The image is the raw acceleration waveform (amplitude versus time) of a rotating-machine vibration signal. What is the most likely rotor condition (normal, misalignment, unbalance, looseness)?
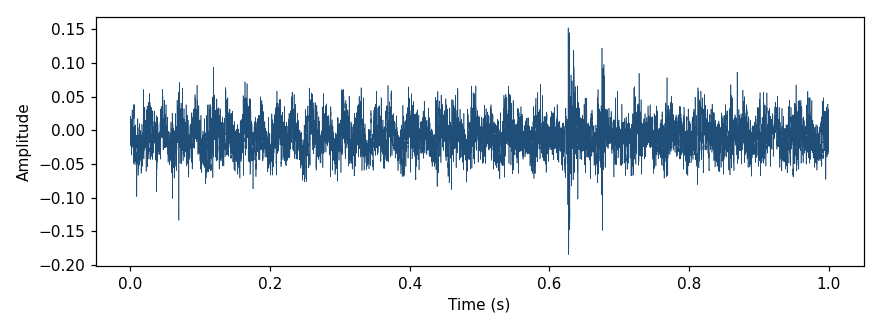
Answer: looseness